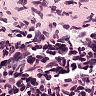
Metastatic tissue present: no